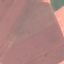
Land use / land cover: AnnualCrop